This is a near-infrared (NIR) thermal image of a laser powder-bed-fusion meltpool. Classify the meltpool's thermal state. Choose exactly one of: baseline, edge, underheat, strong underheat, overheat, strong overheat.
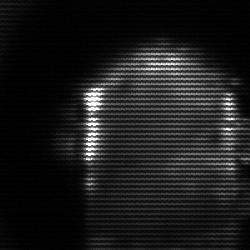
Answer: baseline